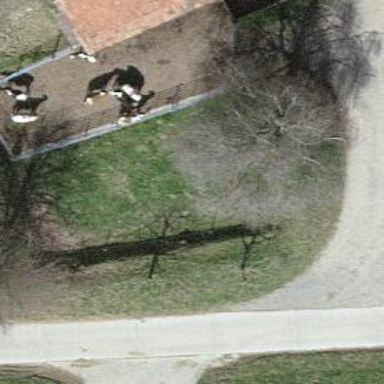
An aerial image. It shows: Farm.